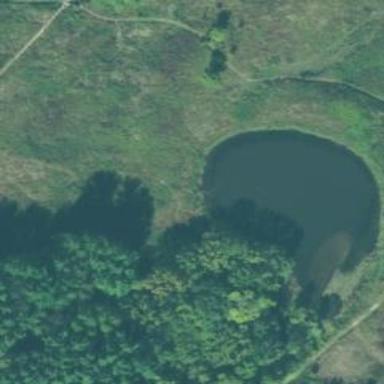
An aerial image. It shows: Peaceful pond surrounded by nature.